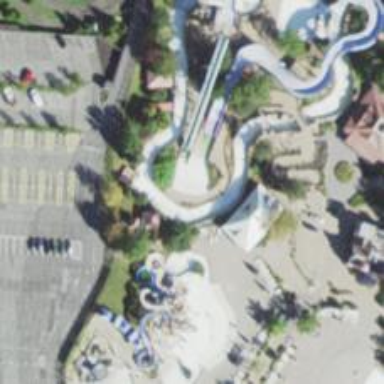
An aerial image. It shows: Water slide attraction.